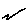
Label: zigzag